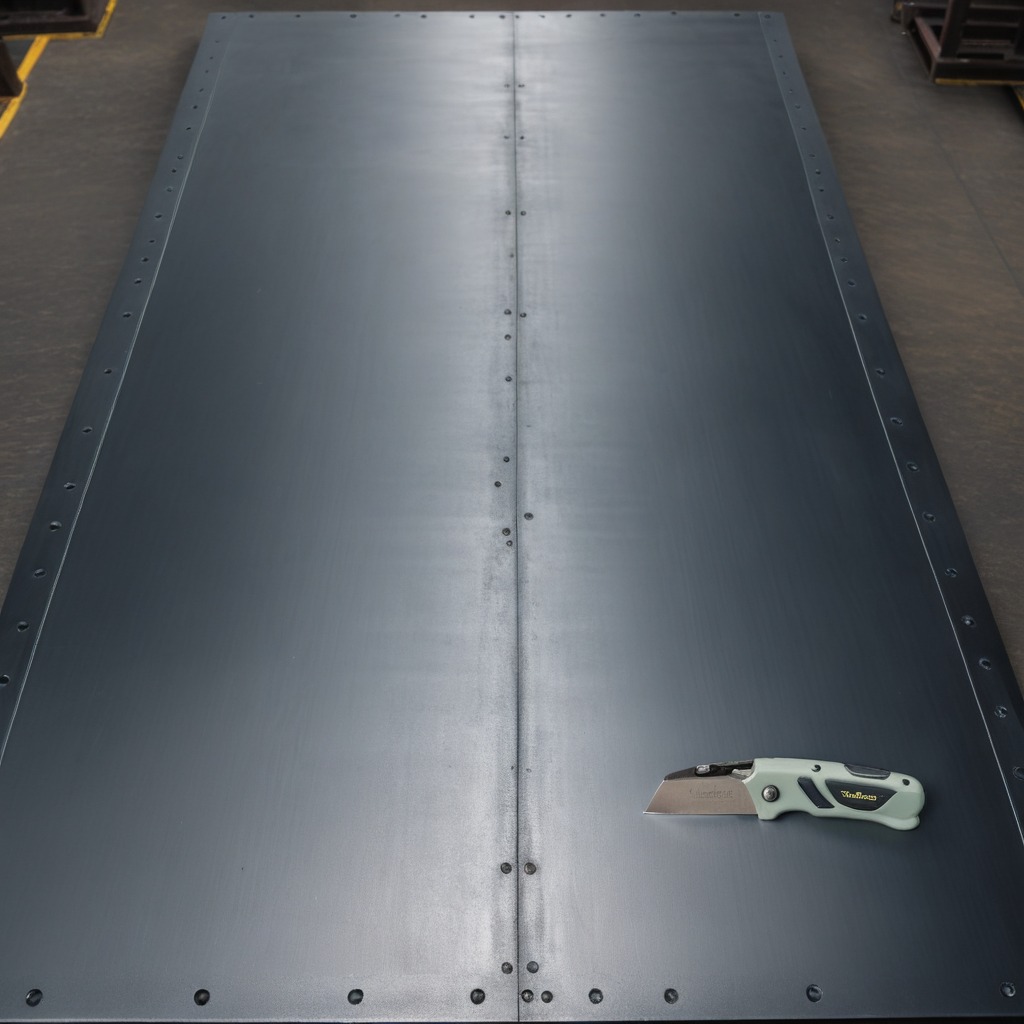
A utility knife is lying on the cold steel table in a mining workshop.